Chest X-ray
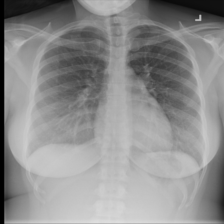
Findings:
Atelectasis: negative
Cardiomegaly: negative
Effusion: negative
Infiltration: positive
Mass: negative
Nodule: negative
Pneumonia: negative
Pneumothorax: negative
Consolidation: negative
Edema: negative
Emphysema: negative
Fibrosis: negative
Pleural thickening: negative
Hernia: negative